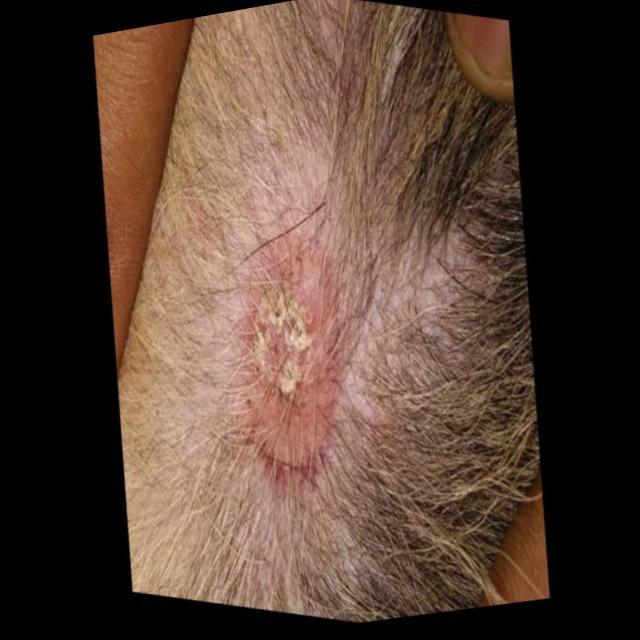
Canine ringworm (Dermatophytosis) — fungal infection caused by Microsporum or Trichophyton. Presents with circular alopecia, scaling, crusting, and broken hairs.